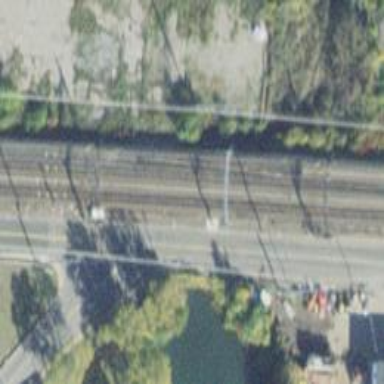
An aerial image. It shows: Abandoned railway spur bridge.